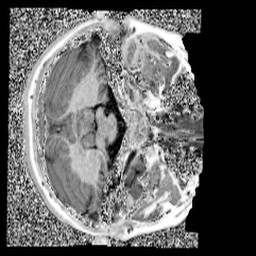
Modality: UNIT1
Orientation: axial
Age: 11
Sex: female
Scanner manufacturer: siemens
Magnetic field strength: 3 T
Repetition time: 4 s
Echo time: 0.00299 s